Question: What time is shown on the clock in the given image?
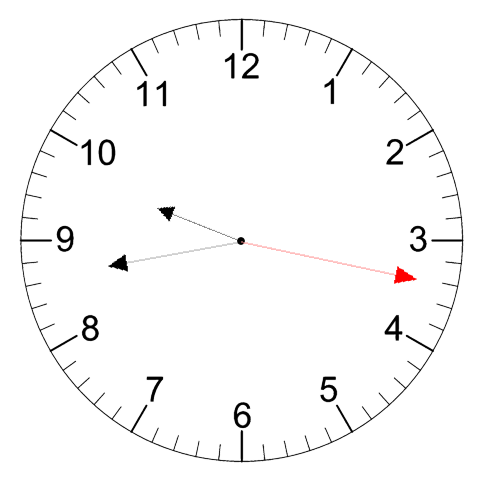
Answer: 09:43:17